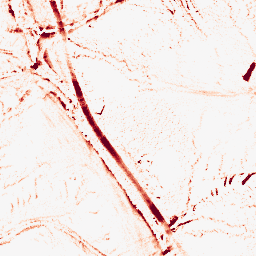
Category: morphological
Decomposition family: morphological
Decomposition parameters: operation: opening
size: 5
Upsampling method: regularized
Upsampling parameters: scale: 4
lambda_reg: 0.01
Upsampling scale: 4